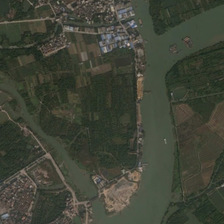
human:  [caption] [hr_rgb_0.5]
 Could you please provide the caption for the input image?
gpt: many green plants and two urban areas are in branches of a green river .

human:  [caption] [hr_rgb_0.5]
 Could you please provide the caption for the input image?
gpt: many green plants and two urban areas are in branches of a green river .

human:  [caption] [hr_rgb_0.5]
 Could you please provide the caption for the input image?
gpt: many green plants and two urban areas are in branches of a green river .

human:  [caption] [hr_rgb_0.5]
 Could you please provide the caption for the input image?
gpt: many green plants and two urban areas are in branches of a green river .

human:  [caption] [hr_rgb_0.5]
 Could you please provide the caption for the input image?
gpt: many green plants and two urban areas are in branches of a green river .